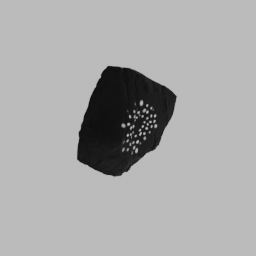
Label: nature